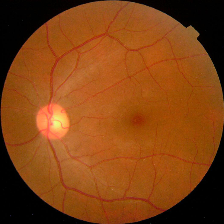
Diabetic retinopathy grade: No DR